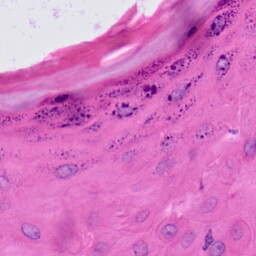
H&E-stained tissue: Skin